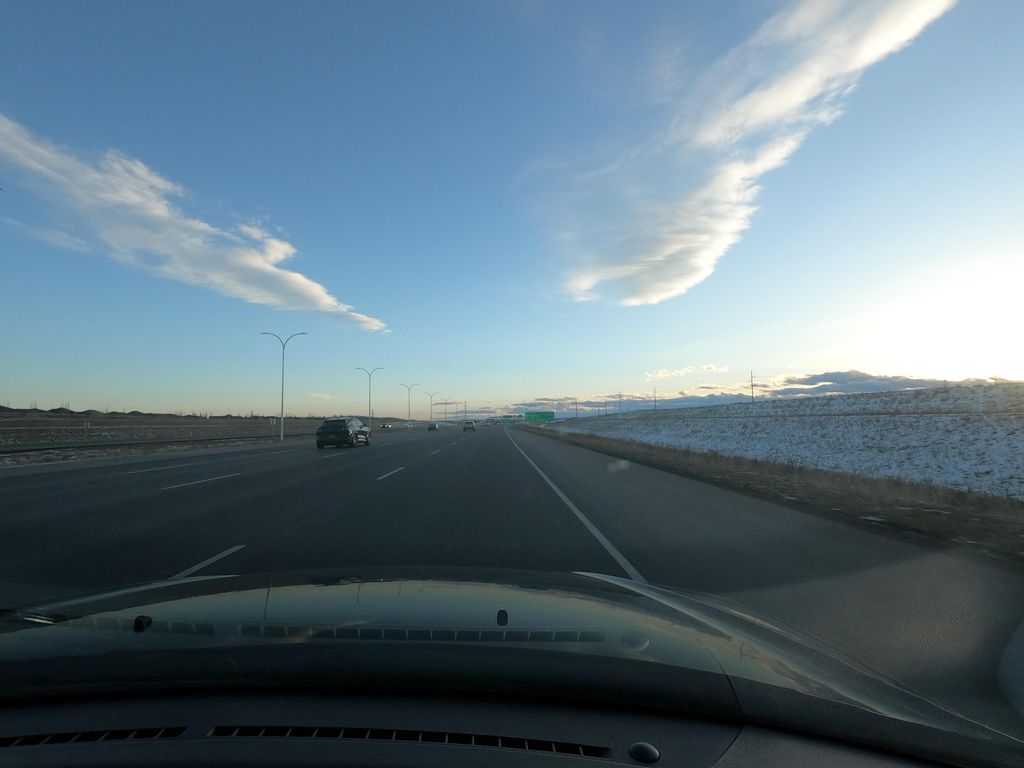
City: calgary